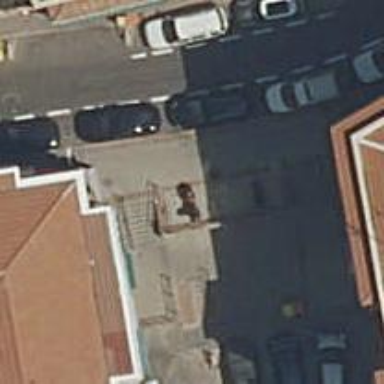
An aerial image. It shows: Steps made of paving stones.